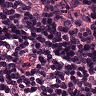
Metastatic tissue present: no